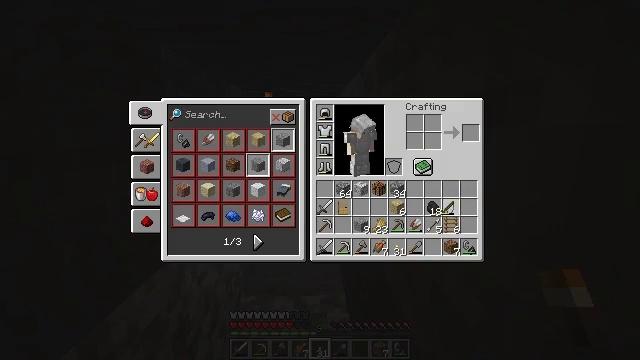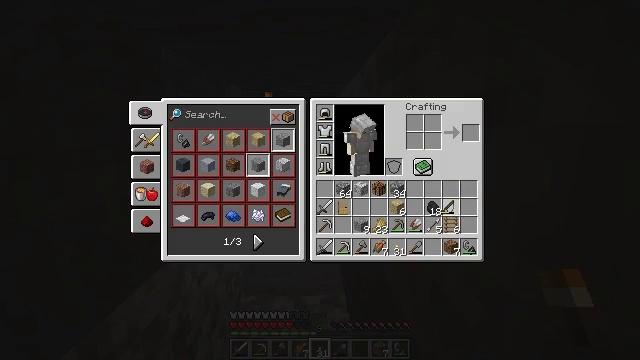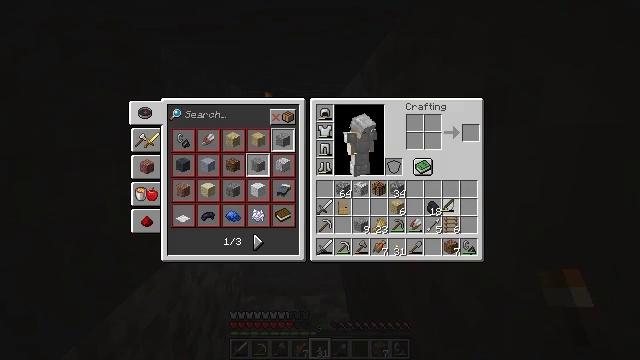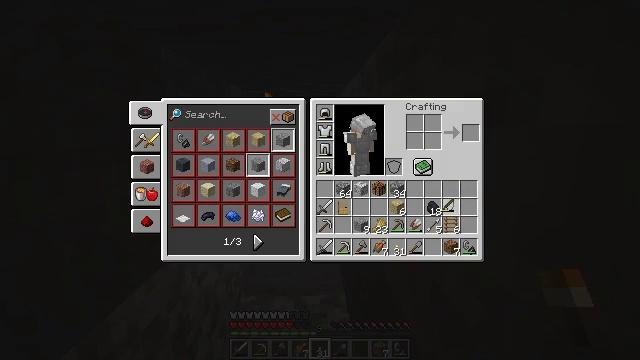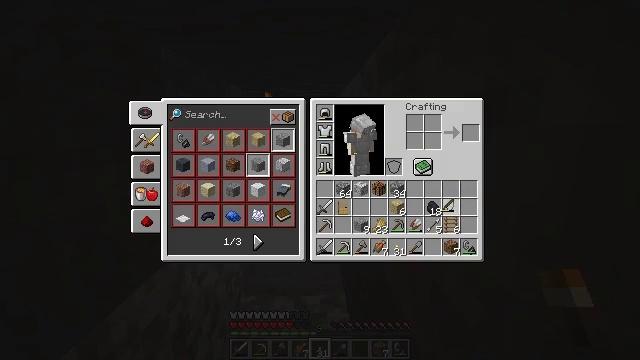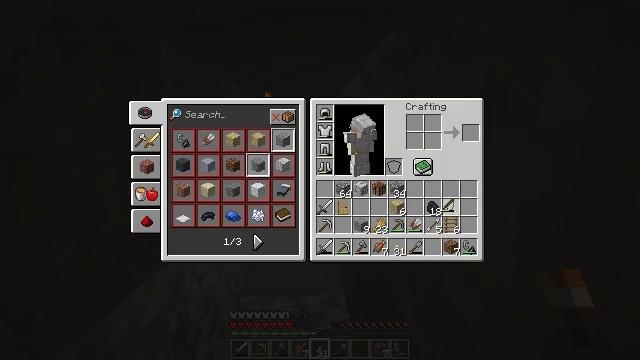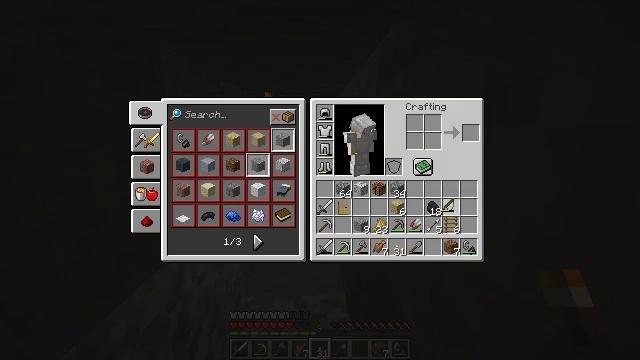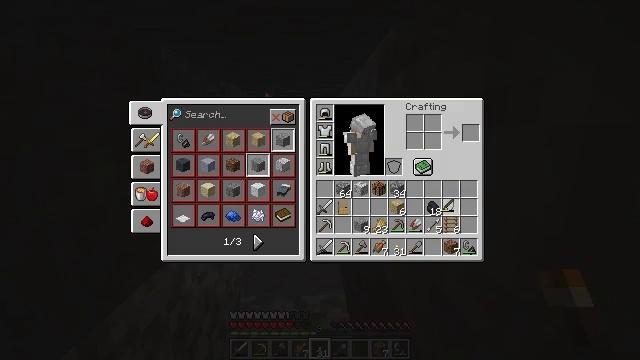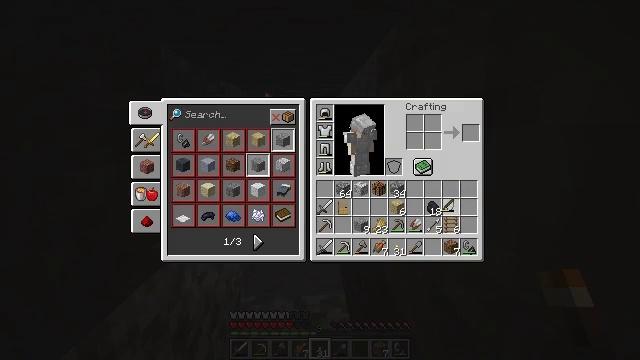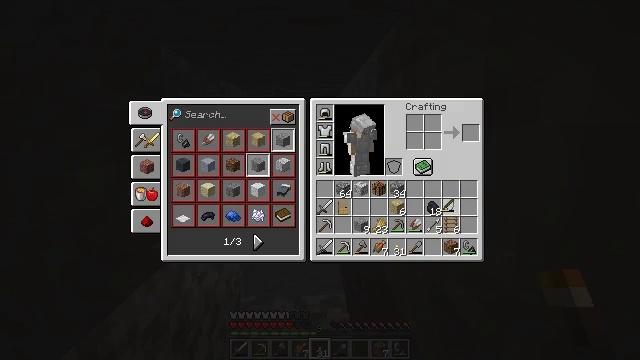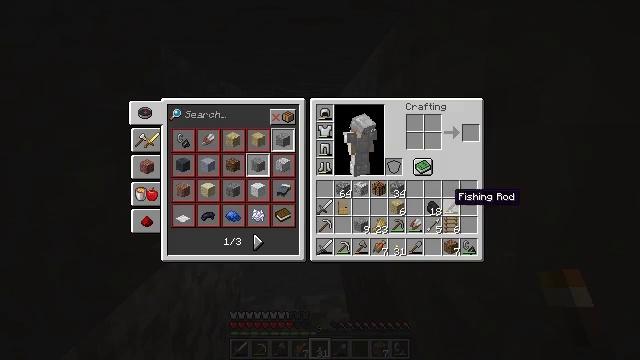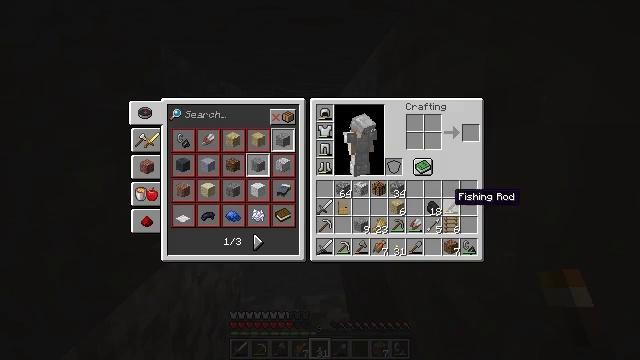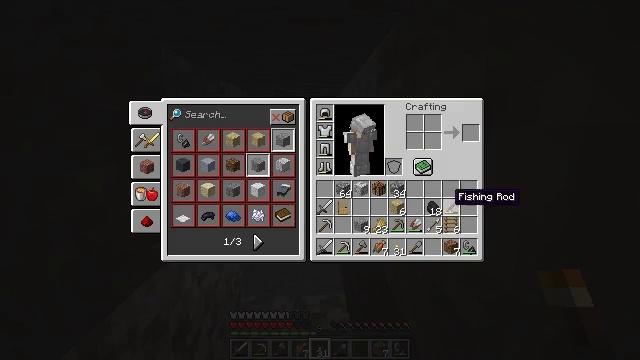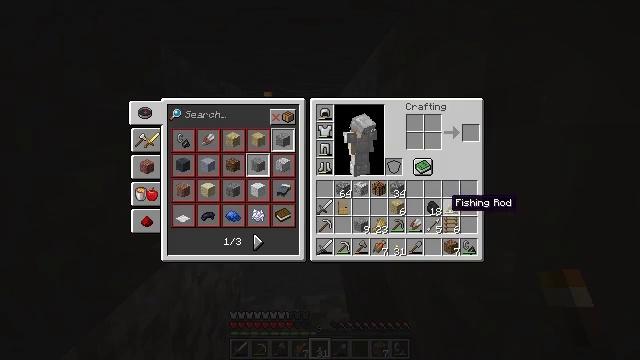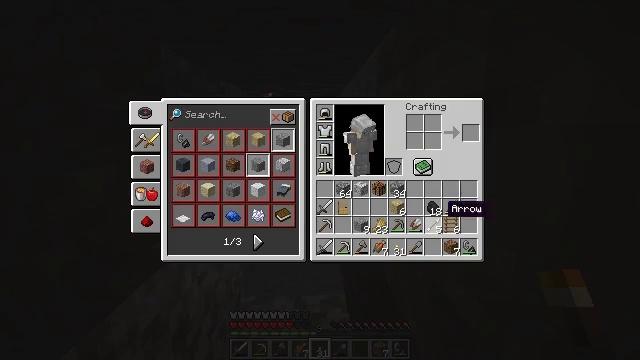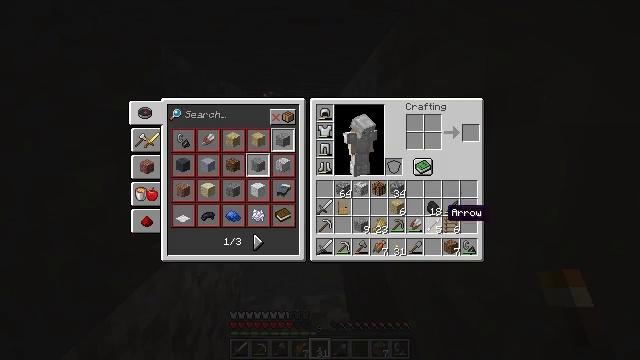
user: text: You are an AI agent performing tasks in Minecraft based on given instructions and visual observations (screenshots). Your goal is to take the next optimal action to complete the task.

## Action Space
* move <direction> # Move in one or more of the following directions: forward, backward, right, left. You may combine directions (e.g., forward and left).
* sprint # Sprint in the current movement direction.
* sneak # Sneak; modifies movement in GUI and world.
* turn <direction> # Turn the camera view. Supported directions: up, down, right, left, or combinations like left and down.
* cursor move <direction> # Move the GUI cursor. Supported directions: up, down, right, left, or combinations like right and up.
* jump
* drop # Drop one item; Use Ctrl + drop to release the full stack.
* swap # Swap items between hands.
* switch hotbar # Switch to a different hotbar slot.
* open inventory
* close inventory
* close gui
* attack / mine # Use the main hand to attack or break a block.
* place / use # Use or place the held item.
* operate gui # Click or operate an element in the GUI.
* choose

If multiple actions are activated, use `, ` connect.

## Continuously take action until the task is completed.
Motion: motion action
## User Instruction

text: Mine dirt from the ground.
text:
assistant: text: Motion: no_op
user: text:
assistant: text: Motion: no_op
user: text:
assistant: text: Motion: no_op
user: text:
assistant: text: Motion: no_op
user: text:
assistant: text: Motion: no_op
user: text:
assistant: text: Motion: no_op
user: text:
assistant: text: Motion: attack / mine
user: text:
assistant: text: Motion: attack / mine
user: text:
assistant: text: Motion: attack / mine
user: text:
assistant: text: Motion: no_op
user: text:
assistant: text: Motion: no_op
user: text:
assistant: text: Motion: no_op
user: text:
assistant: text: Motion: no_op
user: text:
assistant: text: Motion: no_op
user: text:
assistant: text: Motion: no_op
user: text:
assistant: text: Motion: turn down
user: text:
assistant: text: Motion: no_op
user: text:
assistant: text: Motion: no_op
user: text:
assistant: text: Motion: no_op
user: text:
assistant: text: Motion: no_op
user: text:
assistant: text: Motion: no_op
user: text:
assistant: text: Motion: no_op
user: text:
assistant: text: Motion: no_op
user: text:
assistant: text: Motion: no_op
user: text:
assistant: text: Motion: no_op
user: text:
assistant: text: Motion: no_op
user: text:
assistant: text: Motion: no_op
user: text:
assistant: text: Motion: attack / mine
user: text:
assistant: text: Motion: attack / mine
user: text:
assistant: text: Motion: attack / mine